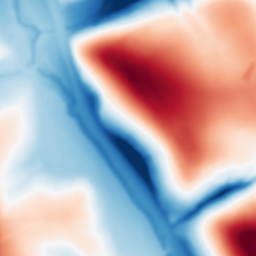
Category: multiscale
Decomposition family: dog
Decomposition parameters: sigma_low: 2
sigma_high: 50
Upsampling method: bilinear
Upsampling parameters: scale: 8
Upsampling scale: 8